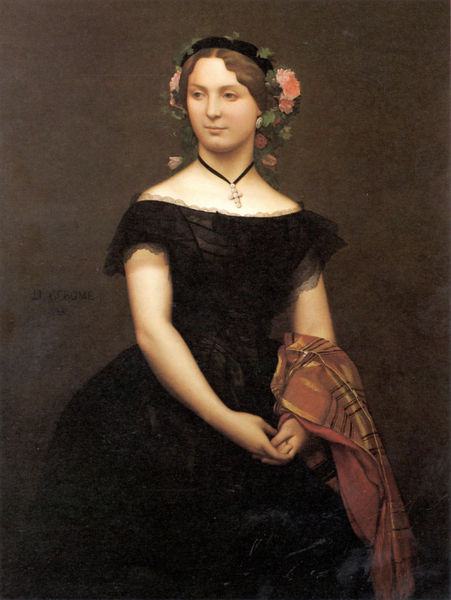
Titel: Portrait of Mlle Durand
Künstler: Jean Léon Gérôme
Standort: Toronto
Institution: Privatsammlung
Schlagwörter: blätter, dunkel, gemälde, hand, haut, kopf, schatten, umhang, weiß, gelb, grün, mädchen, ausschnitt, blume, blumen, braun, brust, elegant, finger, frau, frisur, grau, haar, hintergrund, kariert, kleid, licht, mund, nase, profil, schmuck, schwarz, stirn, blick, blüte, blüten, dame, rose, rosen, rot, schal, tuch, karo, malerei, rock, jacke, jung, wand, arme, augen, band, blass, falten, gesicht, haarschmuck, inkarnat, samt, spitze, stehen, trauer, bildnis, hals, hände, portrait, porträt, signatur, öl, gold, haare, mantel, pose, reich, stehend, stoff, decke, blatt, pflanzen, brünett, dekolletee, dekoltee, haarreif, hübsch, kinn, kontrast, lippen, perlen, rosa, schulter, schultern, seide, vornehm, adelige, lächeln, taille, seitlich, wangen, wellen, ruhe, halsband, tüll, backen, kette, signiert, haarband, ölgemälde, gefaltet, witwe, ernst, tusch, streifen, junge frau, edel, rüschen, wange, oberkörper, stola, halskette, abendkleid, karos, schulterfrei, kreuz, jungfrau, seite, haarkranz, kranz, verschränkt, gefaltete hände, halbprofil, anhänger, christlich, leder, bürgerlich, armfrei, besetzt, blumenkranz, durand, edelstein, frauenbildnis, krnaz, kruzifix, kurzärmelig, malerie, plaite, pottrait, schasl, tageskleid, ubootausschnitt, reif, gmälde, dekolltee, hochzeit, blumenschmuck, porträit, bänder, bumen, kopfschmuck, taft, wittwe, eleganz, dekolte, signierung, ärme, matnel, schwarzes kleid, kari, festkleid, trauerkleid, frau kleid schal kreuzkette, blumenhaarschmuck, altet, sittsam, truaer, seitenneigung, rosa blumen, kereuz, kleidblumen, erstbraun, kettew